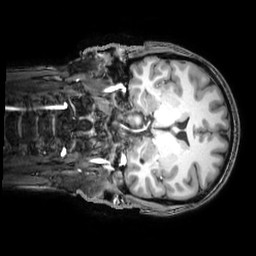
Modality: T1w
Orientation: coronal
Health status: healthy
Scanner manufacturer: philips
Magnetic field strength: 3 T
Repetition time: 0.008185 s
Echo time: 0.003746 s